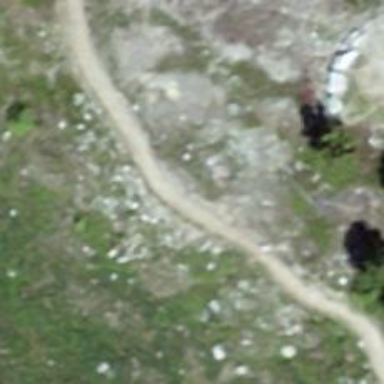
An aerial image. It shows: Path.